Interaction volume radius: 10 \u00c5
Interaction volume height: 25 \u00c5
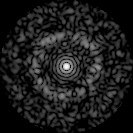
Disorder parameter: 0.826